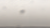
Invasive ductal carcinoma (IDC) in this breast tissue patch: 0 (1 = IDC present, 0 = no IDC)